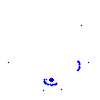
Particle: electron